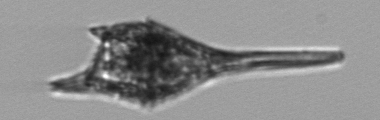
Label: Tripos_lineatus